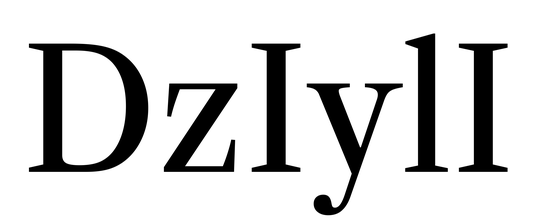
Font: LibreCaslonText_Regular